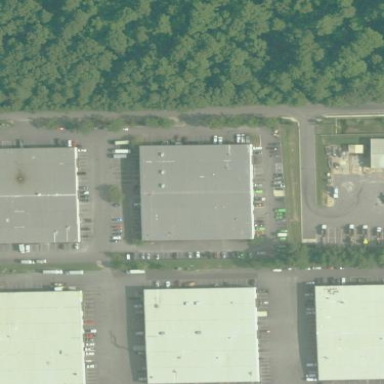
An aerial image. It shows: Commercial building.